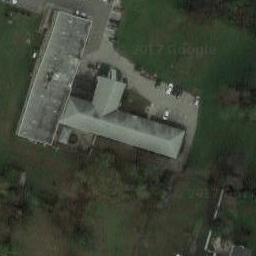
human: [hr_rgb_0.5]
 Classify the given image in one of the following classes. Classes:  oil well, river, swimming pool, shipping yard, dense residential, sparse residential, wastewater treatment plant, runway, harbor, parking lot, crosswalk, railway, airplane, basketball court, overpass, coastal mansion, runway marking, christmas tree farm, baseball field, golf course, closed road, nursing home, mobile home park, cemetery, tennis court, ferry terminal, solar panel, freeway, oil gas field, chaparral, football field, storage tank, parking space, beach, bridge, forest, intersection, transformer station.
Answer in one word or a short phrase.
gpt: nursing home